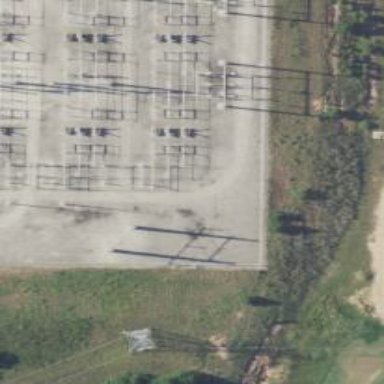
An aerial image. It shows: Switch for power supply.